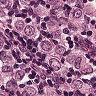
Metastatic tissue present: yes